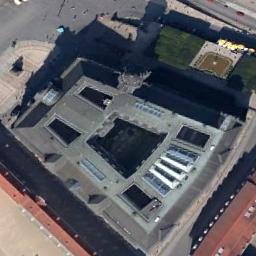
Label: church